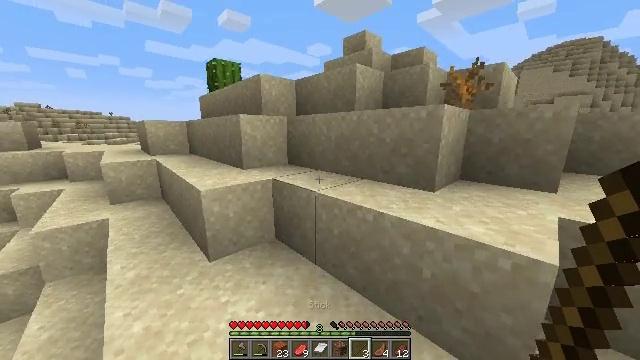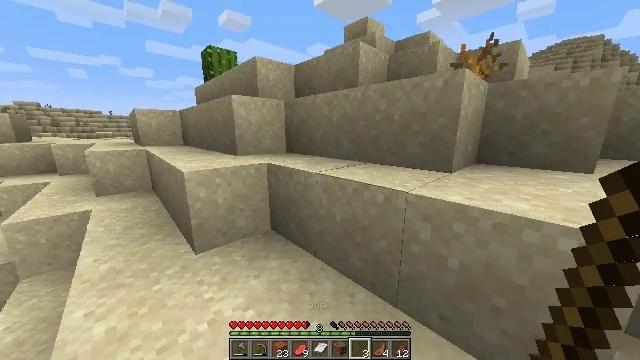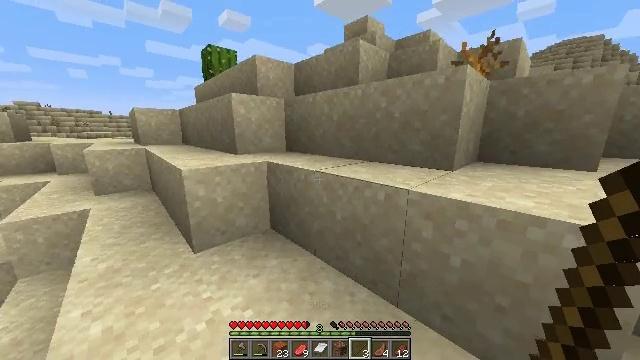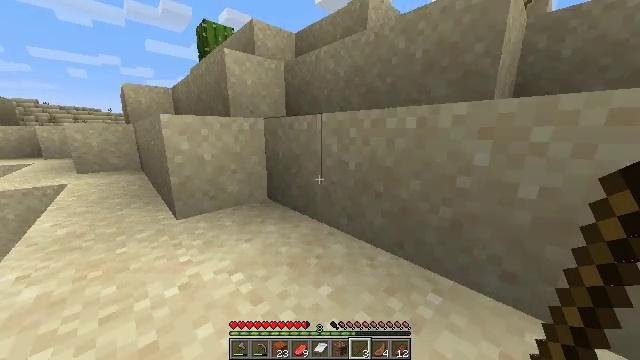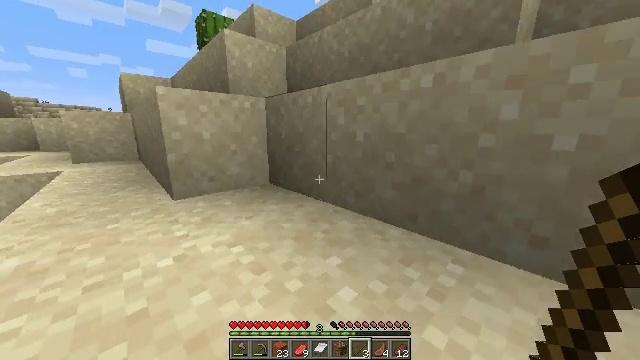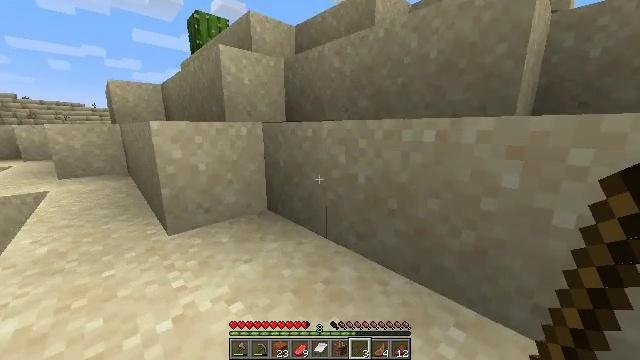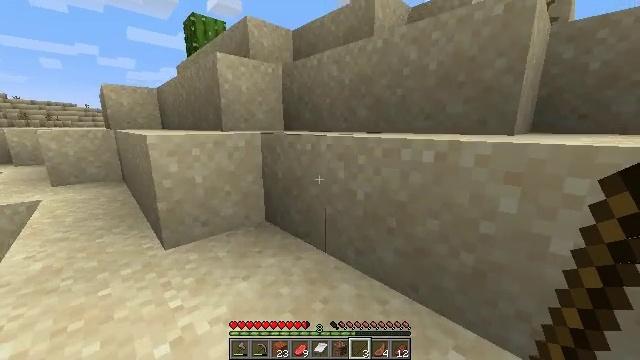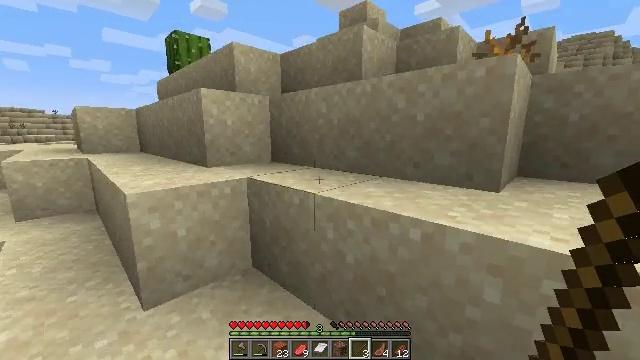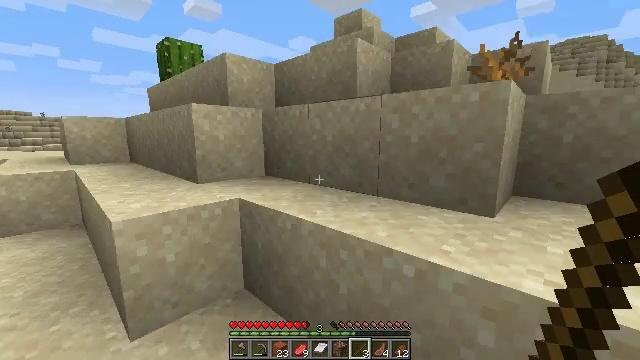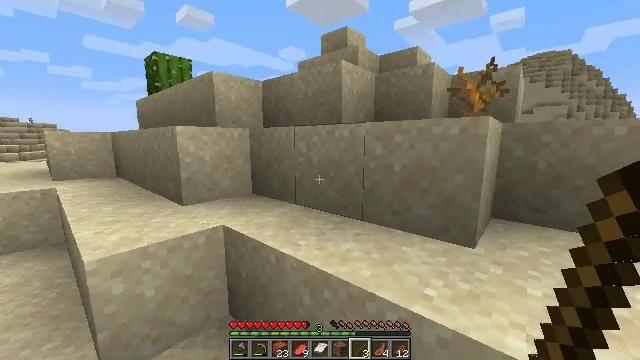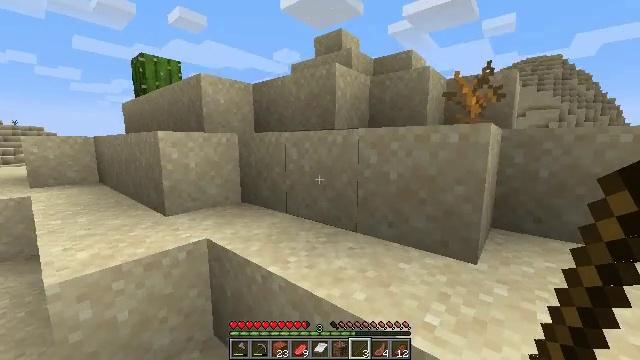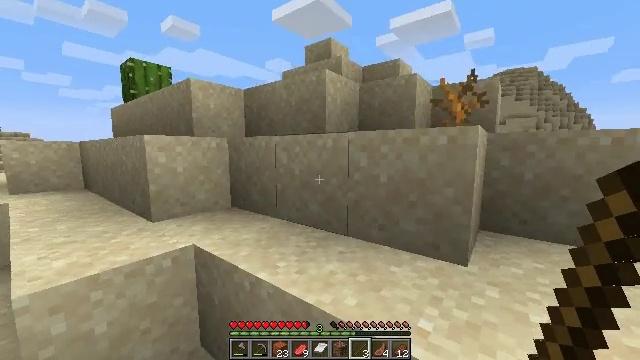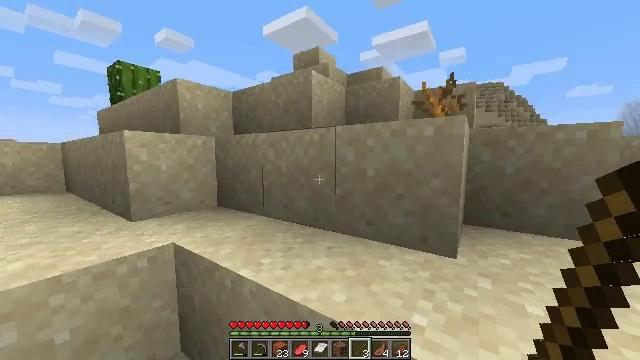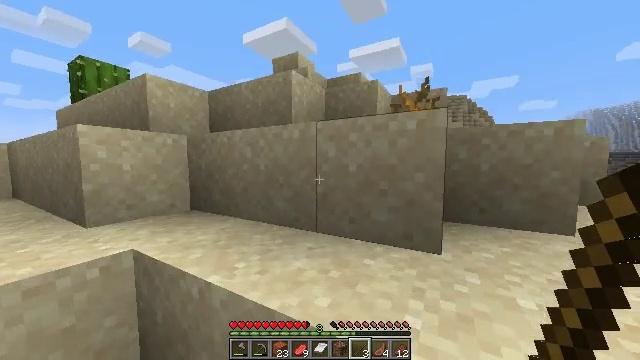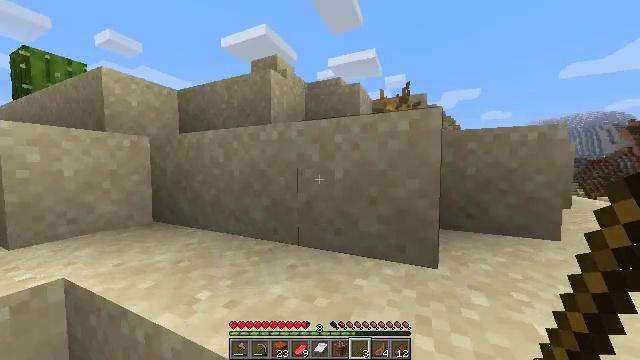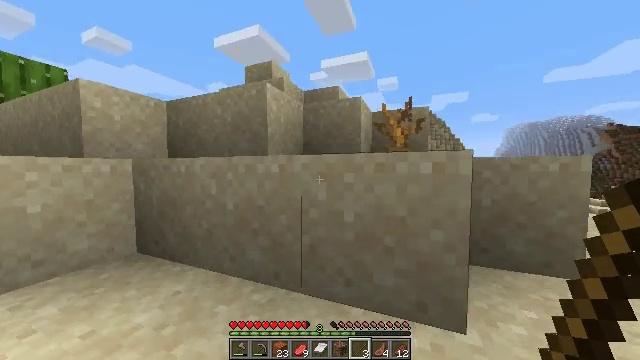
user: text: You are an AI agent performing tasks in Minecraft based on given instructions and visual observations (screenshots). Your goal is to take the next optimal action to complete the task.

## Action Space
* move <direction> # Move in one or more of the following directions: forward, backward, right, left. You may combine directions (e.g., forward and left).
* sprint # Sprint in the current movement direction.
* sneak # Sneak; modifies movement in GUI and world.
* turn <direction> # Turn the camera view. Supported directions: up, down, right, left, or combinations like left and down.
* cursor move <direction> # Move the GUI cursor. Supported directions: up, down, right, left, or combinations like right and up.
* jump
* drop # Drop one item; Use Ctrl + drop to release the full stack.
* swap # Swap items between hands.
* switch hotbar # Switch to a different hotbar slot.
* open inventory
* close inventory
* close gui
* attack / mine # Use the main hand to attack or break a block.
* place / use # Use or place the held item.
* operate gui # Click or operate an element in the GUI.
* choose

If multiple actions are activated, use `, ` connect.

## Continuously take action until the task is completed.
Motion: motion action
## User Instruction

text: Collect the dead bush from dry areas.
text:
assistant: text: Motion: move forward, sprint, jump
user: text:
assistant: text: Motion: move forward, sprint, jump
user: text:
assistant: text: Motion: move forward, sprint, jump
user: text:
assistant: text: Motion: move forward, sprint, jump
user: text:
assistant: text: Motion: move forward, sprint, jump
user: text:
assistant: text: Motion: move forward, sprint, jump
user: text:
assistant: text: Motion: move forward, sprint, turn right and up, jump
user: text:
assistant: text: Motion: move forward, sprint, jump
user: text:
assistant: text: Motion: move forward, sprint, turn right, jump
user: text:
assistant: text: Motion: move forward, sprint, turn right, jump
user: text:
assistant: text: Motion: move forward, sprint, turn right and up, jump
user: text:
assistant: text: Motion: move forward, sprint, turn right and up, jump
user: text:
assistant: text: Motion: move forward, sprint, turn right and up, jump
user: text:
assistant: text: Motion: move forward, turn right and up, jump
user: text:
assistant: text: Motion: move forward, turn right, jump
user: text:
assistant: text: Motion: move forward, jump
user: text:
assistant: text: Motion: move forward, turn right, jump
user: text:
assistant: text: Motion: move forward, turn right, jump
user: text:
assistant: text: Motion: move forward, turn right, jump
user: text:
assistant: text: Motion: move forward, turn right and down, jump
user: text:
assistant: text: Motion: move forward, turn right and down, jump
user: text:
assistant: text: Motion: move forward, turn right and down, jump
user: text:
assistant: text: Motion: move forward, turn right and up, jump
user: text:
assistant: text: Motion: move forward, attack / mine
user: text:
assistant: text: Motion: turn left, attack / mine
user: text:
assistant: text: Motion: turn left and up, attack / mine
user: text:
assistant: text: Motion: turn left and up
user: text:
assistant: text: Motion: no_op
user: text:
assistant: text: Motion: turn left
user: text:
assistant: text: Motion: turn left